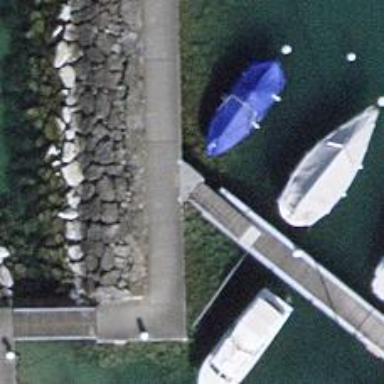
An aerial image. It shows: Man-made pier.